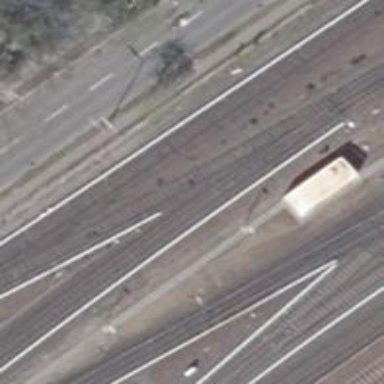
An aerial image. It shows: Light rail railway with bottom electrified rail.